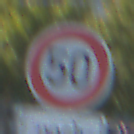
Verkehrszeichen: Geschwindigkeit50
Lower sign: LaengeEinerStrecke3
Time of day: Midday
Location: Outdoor (Urban)
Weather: Clear
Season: NotSpecified
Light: Natural